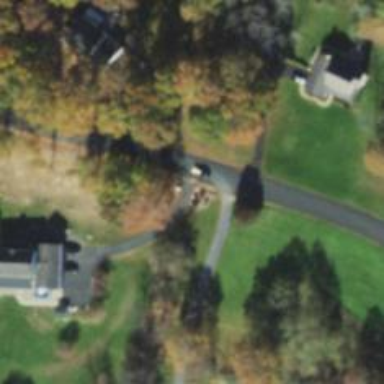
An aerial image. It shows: Driveway leading to service road.